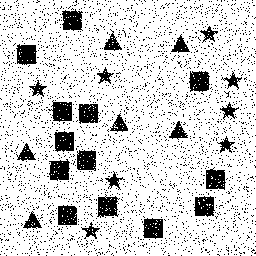
Squares: 13
Triangles: 6
Stars: 8
Total shapes: 27